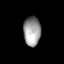
Tissue: lung
Cell type: Endothelial cells
Senescence score: 0.6543
Nuclear area (px): 495
Mean DAPI intensity: 153.869